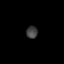
Tissue: lung
Cell type: Epithelial cells
Senescence score: 0.1784
Nuclear area (px): 135
Mean DAPI intensity: 65.096